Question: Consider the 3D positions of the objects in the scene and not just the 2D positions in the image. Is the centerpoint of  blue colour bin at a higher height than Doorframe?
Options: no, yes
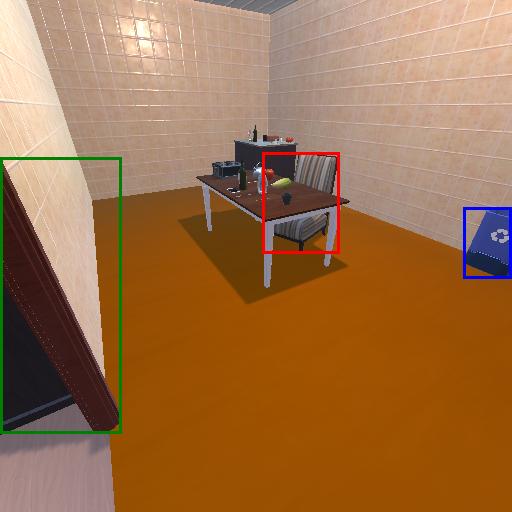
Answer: no